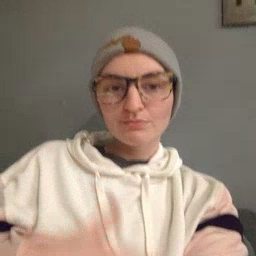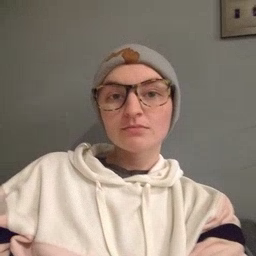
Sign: sad